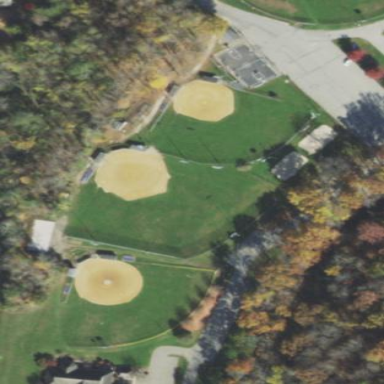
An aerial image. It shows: Baseball pitch for leisure land.